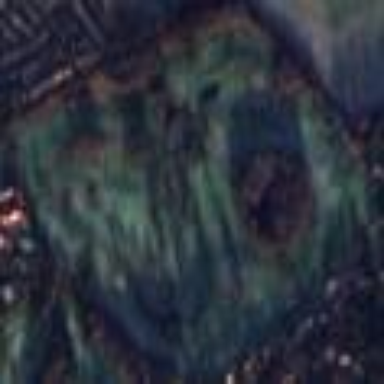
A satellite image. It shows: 18-hole golf course categorized under leisure land.